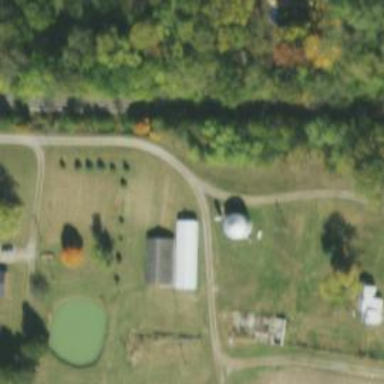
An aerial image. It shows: Silo.